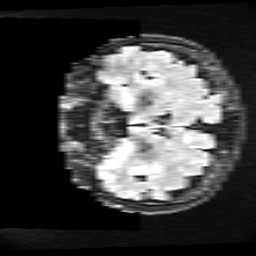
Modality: FLAIR
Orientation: coronal
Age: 33
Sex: female
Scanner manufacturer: ge
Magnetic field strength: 3 T
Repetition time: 11 s
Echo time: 0.1497 s